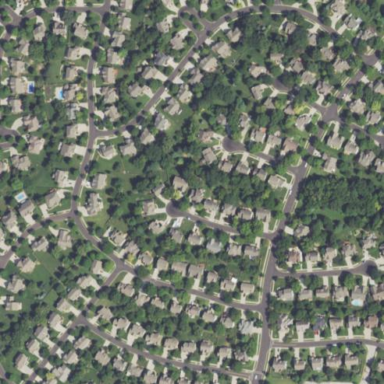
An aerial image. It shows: Residential area composed of single-family homes.